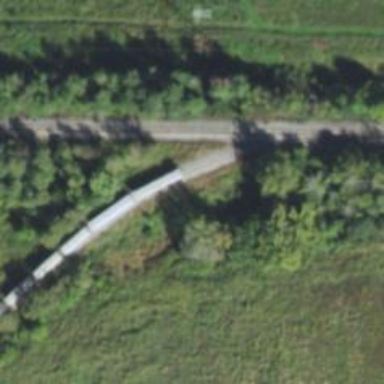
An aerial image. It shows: Railway spur service.